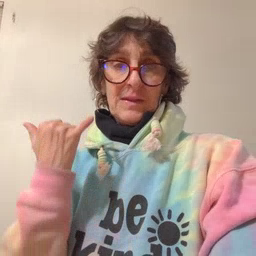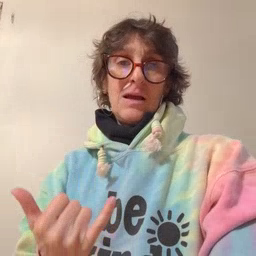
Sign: now